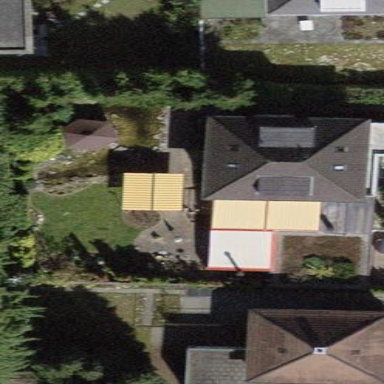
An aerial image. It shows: Hipped roof on residential building.